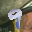
Label: 9